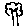
Label: tree